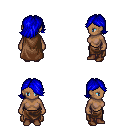
a pixel art fantasy rpg character, female body template, human, dark skin, brown cape, robe skirt, blue swoop hairstyle, brown shoes, four views (front, back, left, right), 2x2 character sprite sheet, small pixel art, hard edges, no anti-aliasing